Field crop: maize
Growth stage: 2
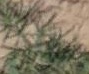
Species: salsola